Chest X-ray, PA view. Patient: 40 years old, sex M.
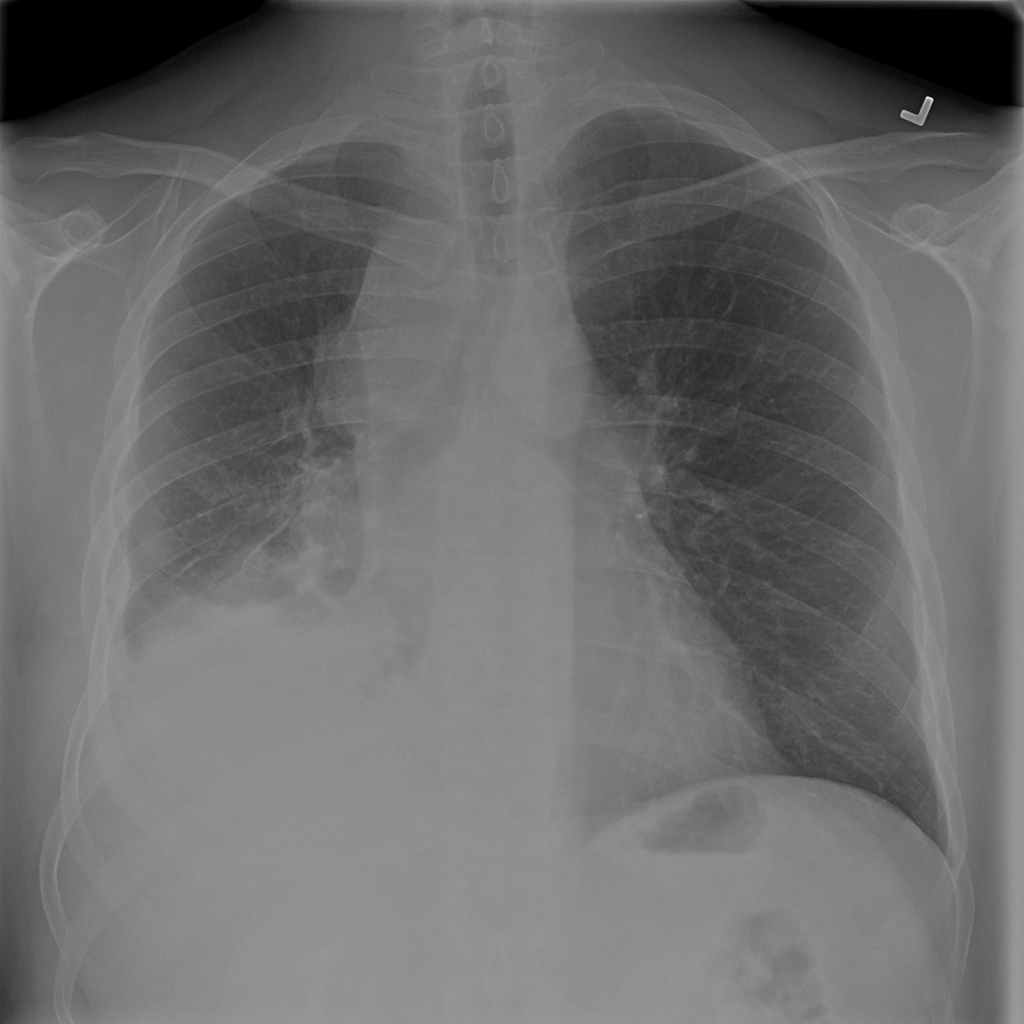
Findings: Consolidation, Effusion, Mass, Pleural_Thickening